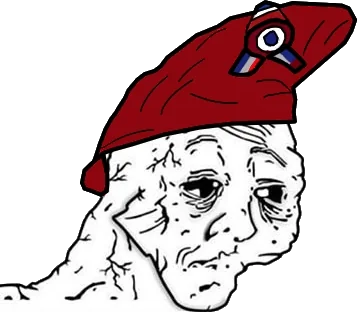
Label: 5_Yes_Honey